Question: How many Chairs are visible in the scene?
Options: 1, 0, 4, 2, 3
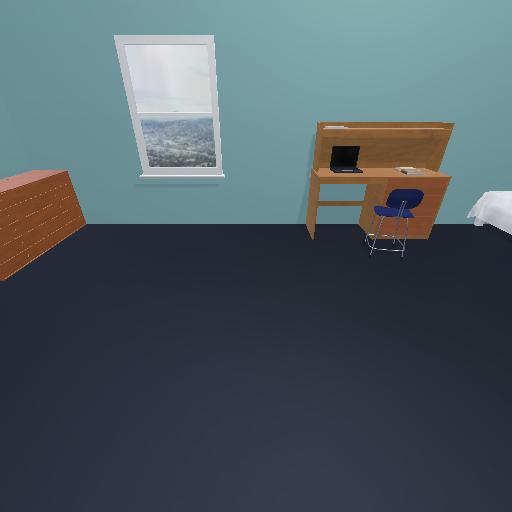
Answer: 1